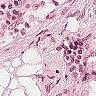
Metastatic tissue present: no